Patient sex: F
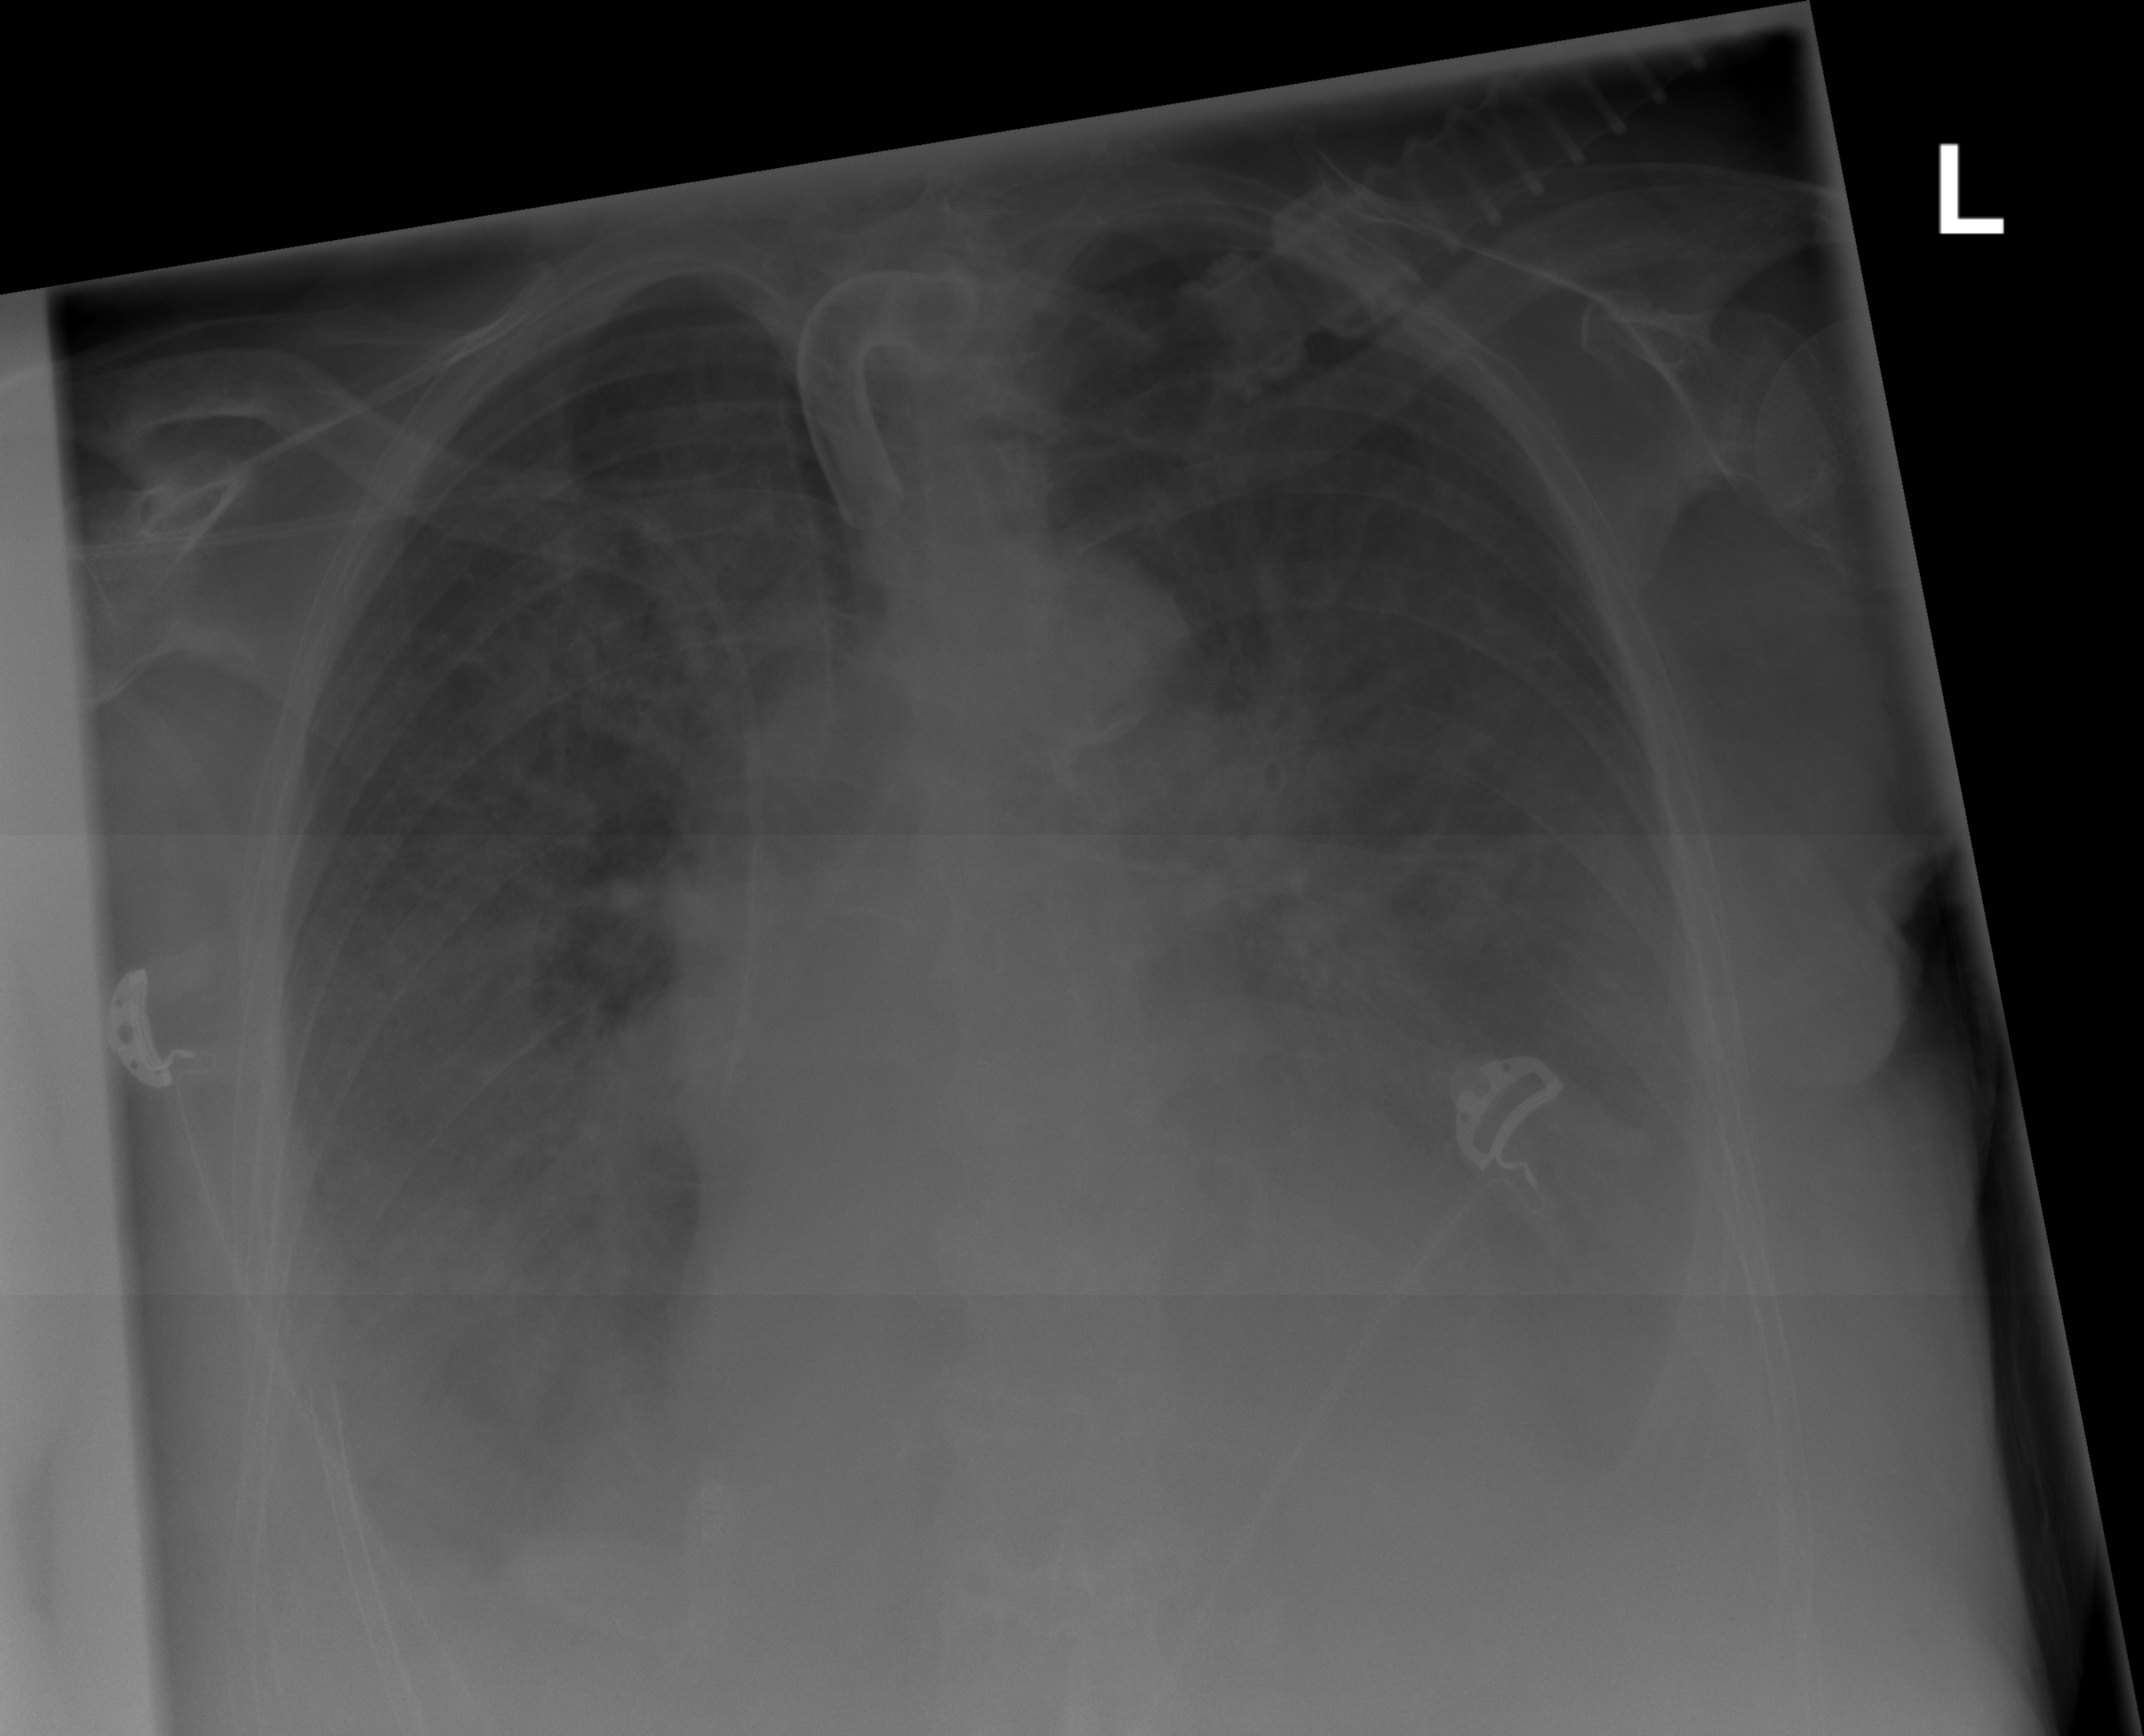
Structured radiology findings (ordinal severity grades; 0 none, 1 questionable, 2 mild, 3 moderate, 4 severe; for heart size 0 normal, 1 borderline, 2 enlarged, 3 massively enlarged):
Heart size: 1
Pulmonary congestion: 0
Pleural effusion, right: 2
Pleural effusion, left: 2
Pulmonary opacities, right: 0
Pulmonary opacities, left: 0
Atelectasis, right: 2
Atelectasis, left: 2